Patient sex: M
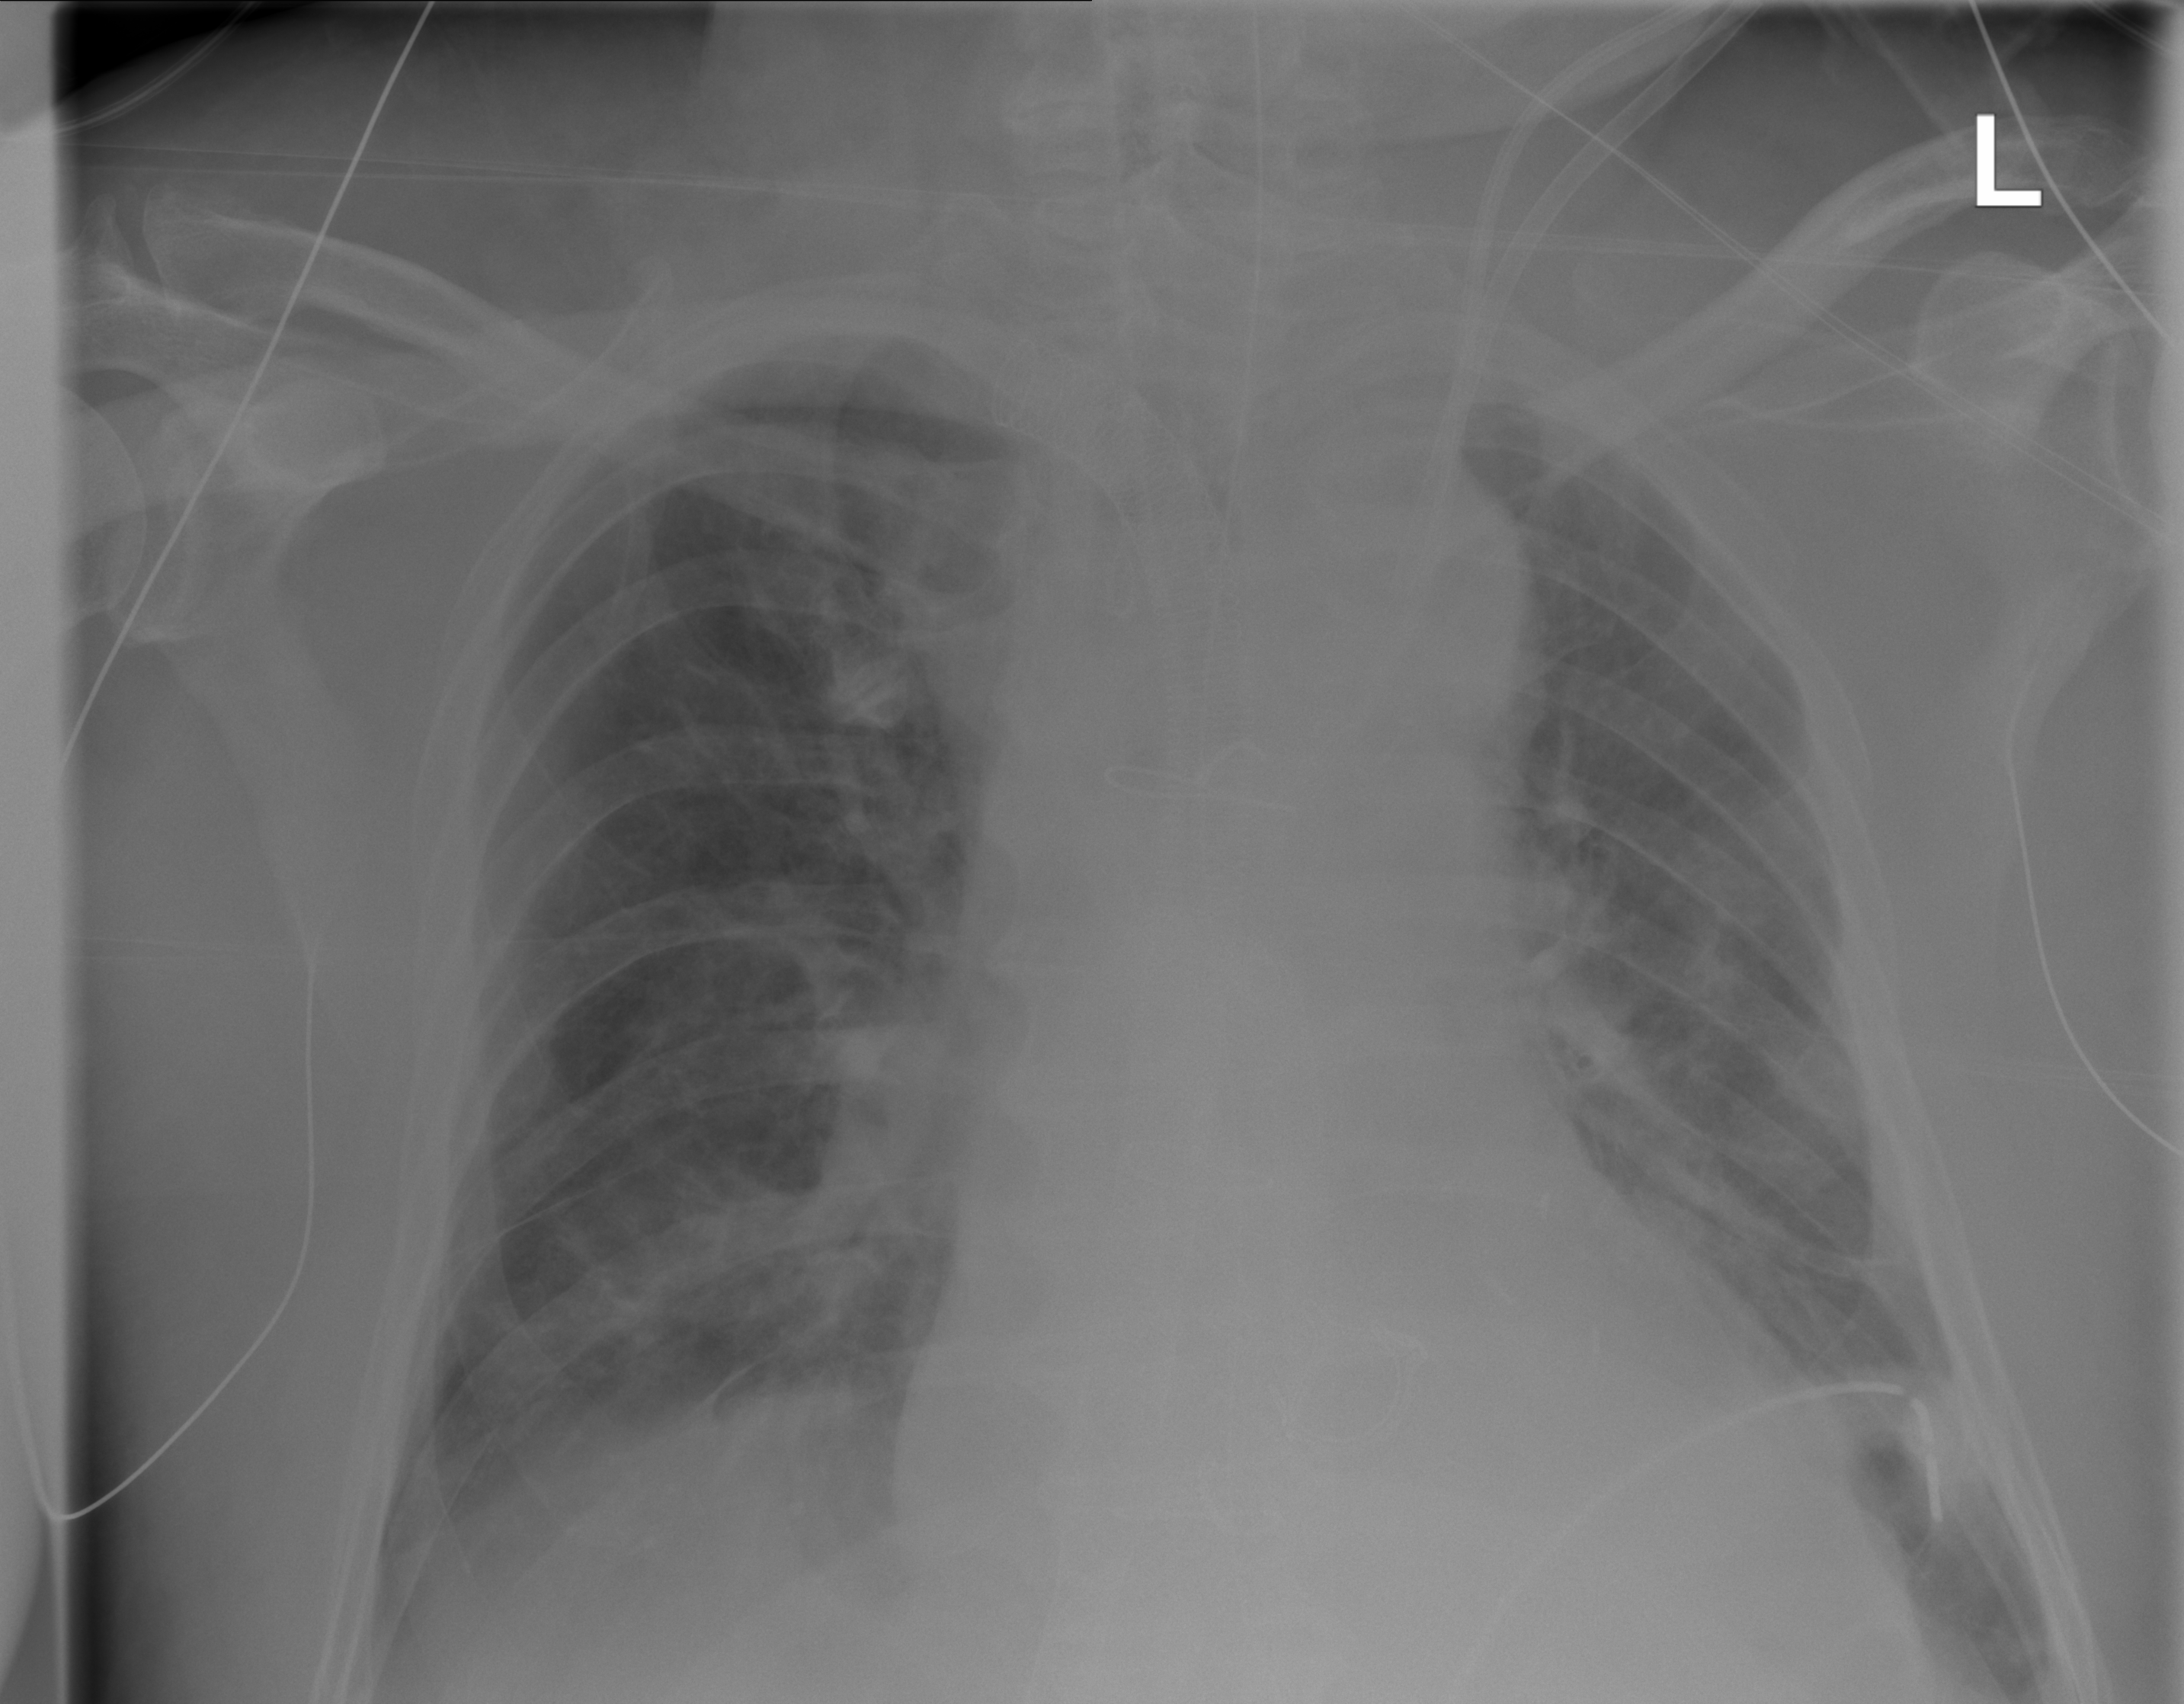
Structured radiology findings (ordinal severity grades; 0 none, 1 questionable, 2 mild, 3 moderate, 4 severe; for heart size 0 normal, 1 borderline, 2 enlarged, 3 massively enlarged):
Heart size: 2
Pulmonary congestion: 2
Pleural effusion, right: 3
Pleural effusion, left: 2
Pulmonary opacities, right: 0
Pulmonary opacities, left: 0
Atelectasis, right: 2
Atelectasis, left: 2